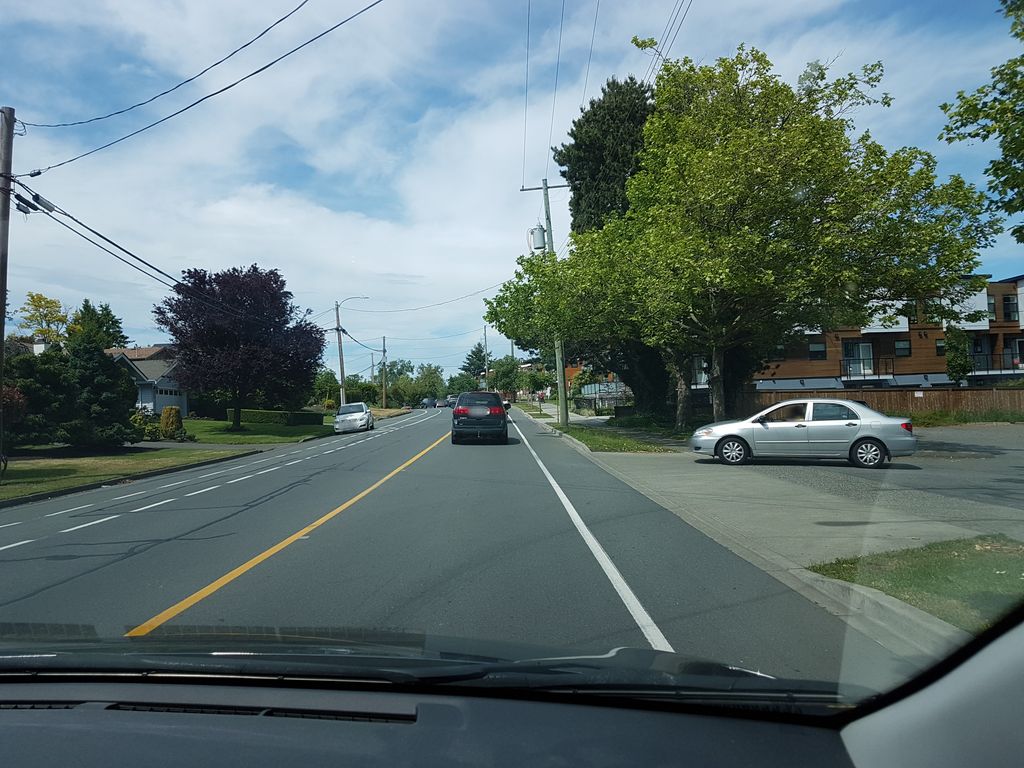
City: victoria